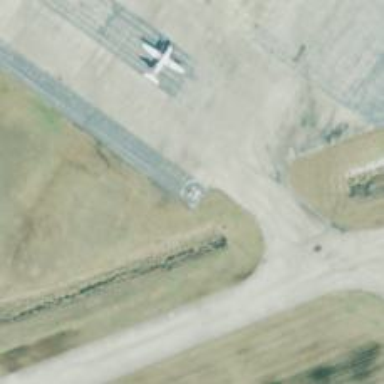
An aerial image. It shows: Image showing helipad at airport.